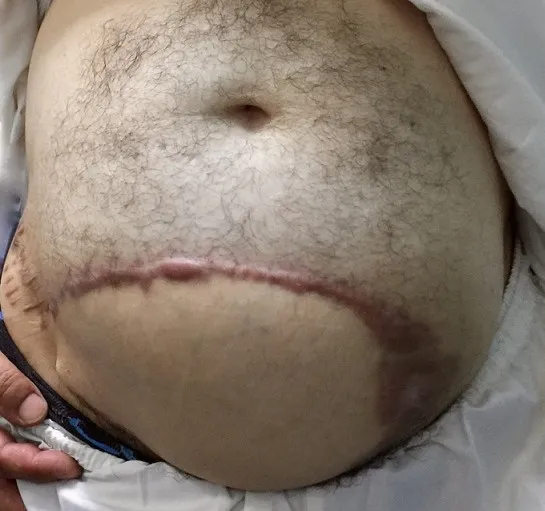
The result 1 year and a half after surgery.
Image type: medical_photograph (skin_photograph)